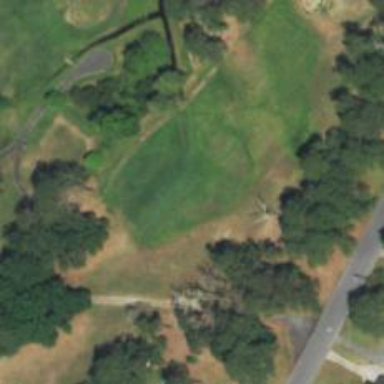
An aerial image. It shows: Footway that resembles golf path.